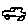
Label: car